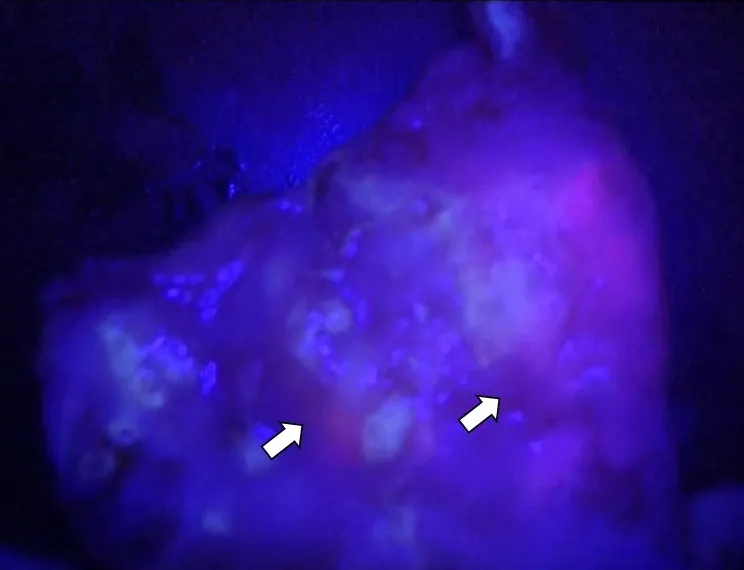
Representative images of 5-aminolevulinic acid-based photodynamic diagnosis. Lymph node metastasis (arrows): red fluorescence (resected specimen).
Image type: pathology (fish)